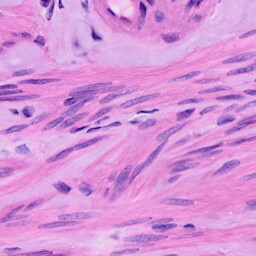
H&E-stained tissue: Ovarian